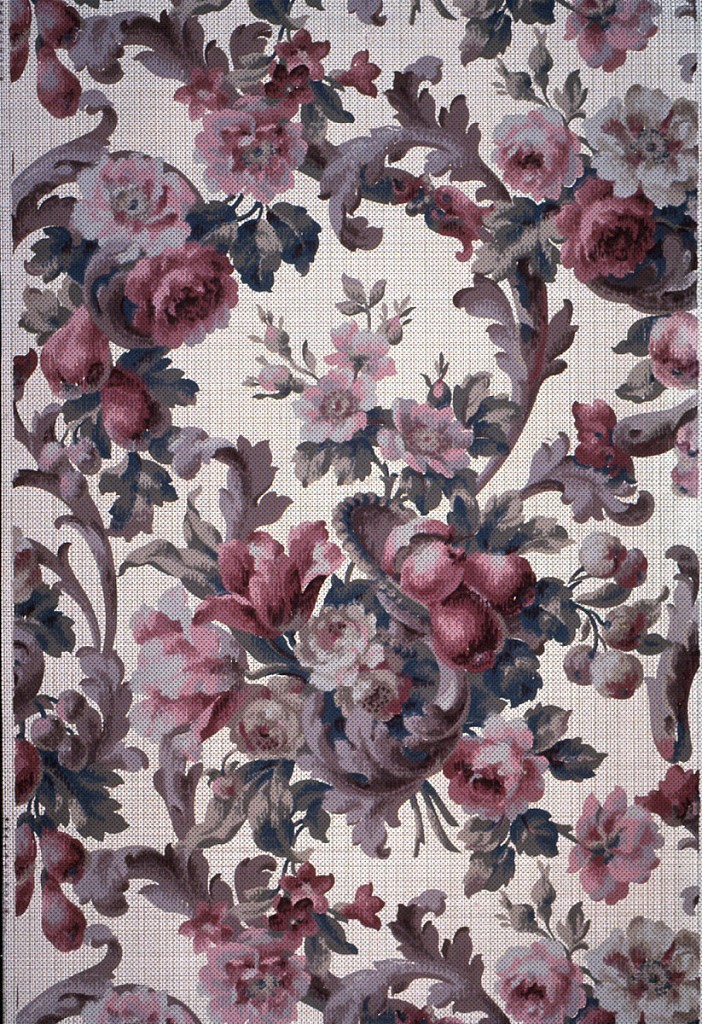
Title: Sidewall - sample
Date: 1906–08
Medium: Machine-printed
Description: Floral bouquets and scrolling foliage. Printed in colors on tan background patterned like textile weave.